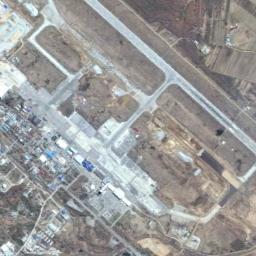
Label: airport